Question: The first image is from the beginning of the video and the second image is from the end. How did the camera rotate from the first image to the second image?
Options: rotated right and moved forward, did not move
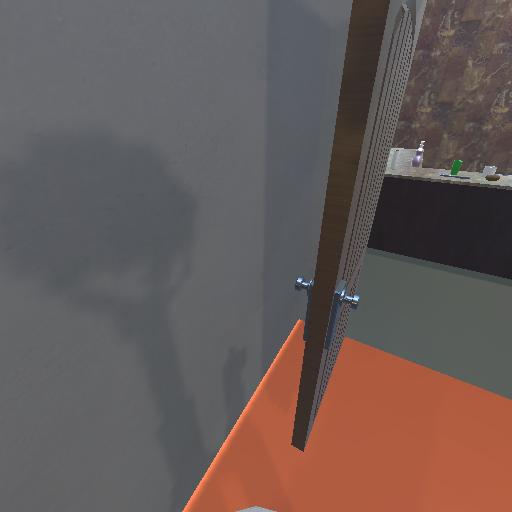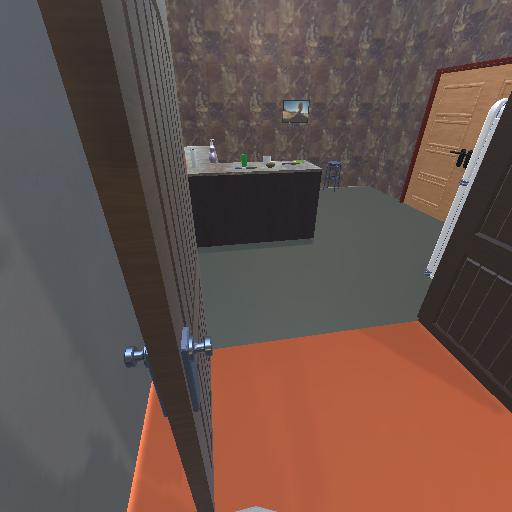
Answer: rotated right and moved forward